Question: Here is my data:
'''
var fields = [
{id: 1, name: 'Model'},
{id: 2, name: 'Price'},
{id: 3, name: 'Condition'},
{id: 4, name: 'Ads Type'}
];
'''
Here is my view code:
'''
<ion-checkbox ng-repeat="field in fields"
ng-model="field.id"
ng-checked="field.id">
{{ field.name }}
</ion-checkbox>
<button class="button button-positive" ng-click="updateField()">
Update SubCategory Field
</button>
'''
Here is my controller Code
'''
$scope.updateField = function(){
// How can I get an Array of any Checked rows
// Expected result is: [2, 4]
}
'''

I have tried this:
'''
console.log($scope.field.id);
'''
and the error through
'''
Cannot read property 'id' of undefined
'''
Any help would be appreciated.
Cheers
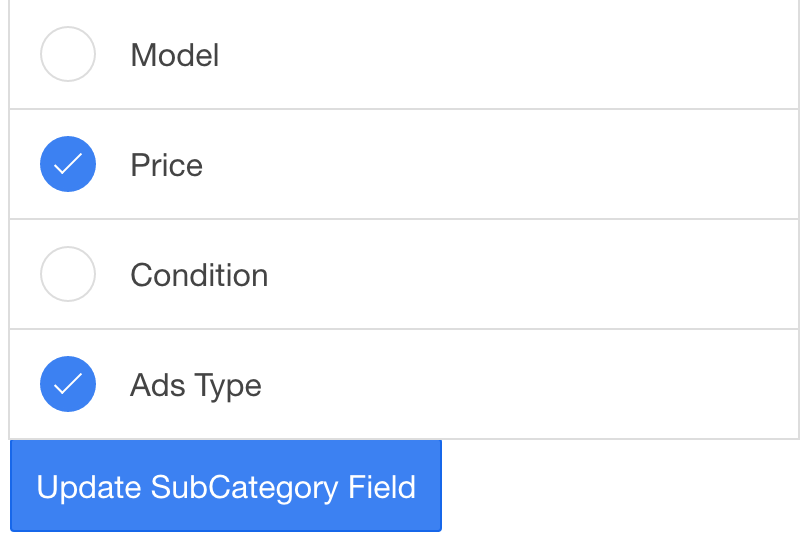
Answer: <URL>
'''
<!DOCTYPE html>
<html ng-app="app">
<head>
<script src="https://code.angularjs.org/1.3.9/angular.js"></script>
<link rel="stylesheet" href="style.css" />
<script src="script.js"></script>
</head>
<body>
<h1>Hello Plunker!</h1>
<div ng-controller="ctrl ">
<input type="checkbox" ng-repeat="field in fields"
ng-model="field.checked"
ng-checked="field.checked">
{{ field.name }}
</input>
<button class="button button-positive" ng-click="updateField()">
Update SubCategory Field
</button>
{{ selectedItems | json }}
</div>
</body>
</html>
'''
'''
var app = angular.module("app", [])
app.controller('ctrl', function($filter, $scope){
$scope.fields = [
{id: 1, name: 'Model'},
{id: 2, name: 'Price'},
{id: 3, name: 'Condition'},
{id: 4, name: 'Ads Type'}
];
$scope.updateField = function(){
var p = [];
for (var i = 0; i < $scope.fields.length; i++) {
var item = $scope.fields[i];
if ( item.checked) {
p.push(item )
}
}
$scope.selectedItems = p;
}
});
'''